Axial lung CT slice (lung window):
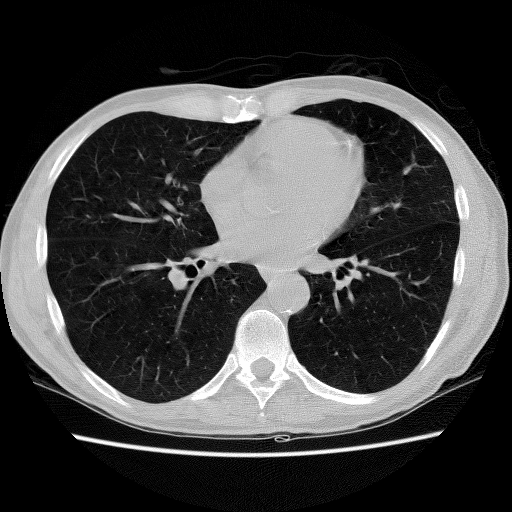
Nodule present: yes
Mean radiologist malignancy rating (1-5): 3